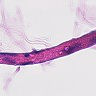
Metastatic tissue present: no